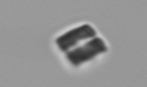
Label: Bacillariophyceae_morphotype1